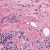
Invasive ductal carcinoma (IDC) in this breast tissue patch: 1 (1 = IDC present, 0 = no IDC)